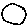
Label: circle